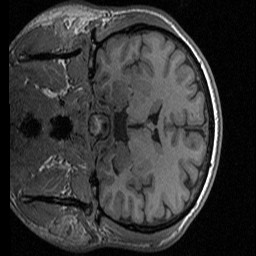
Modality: T1w
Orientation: coronal